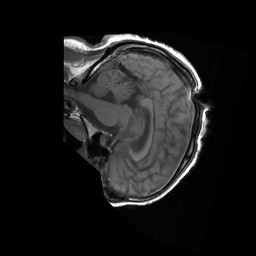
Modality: T1w
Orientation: sagittal
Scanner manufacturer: ge
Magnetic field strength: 1.5 T
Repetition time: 0.45 s
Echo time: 0.009616 s